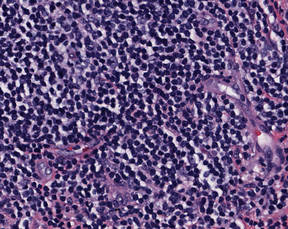
Tumor epithelial tissue: no
Tumor-associated stroma tissue: yes
Normal tissue: no